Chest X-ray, PA view. Patient: 78 years old, sex F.
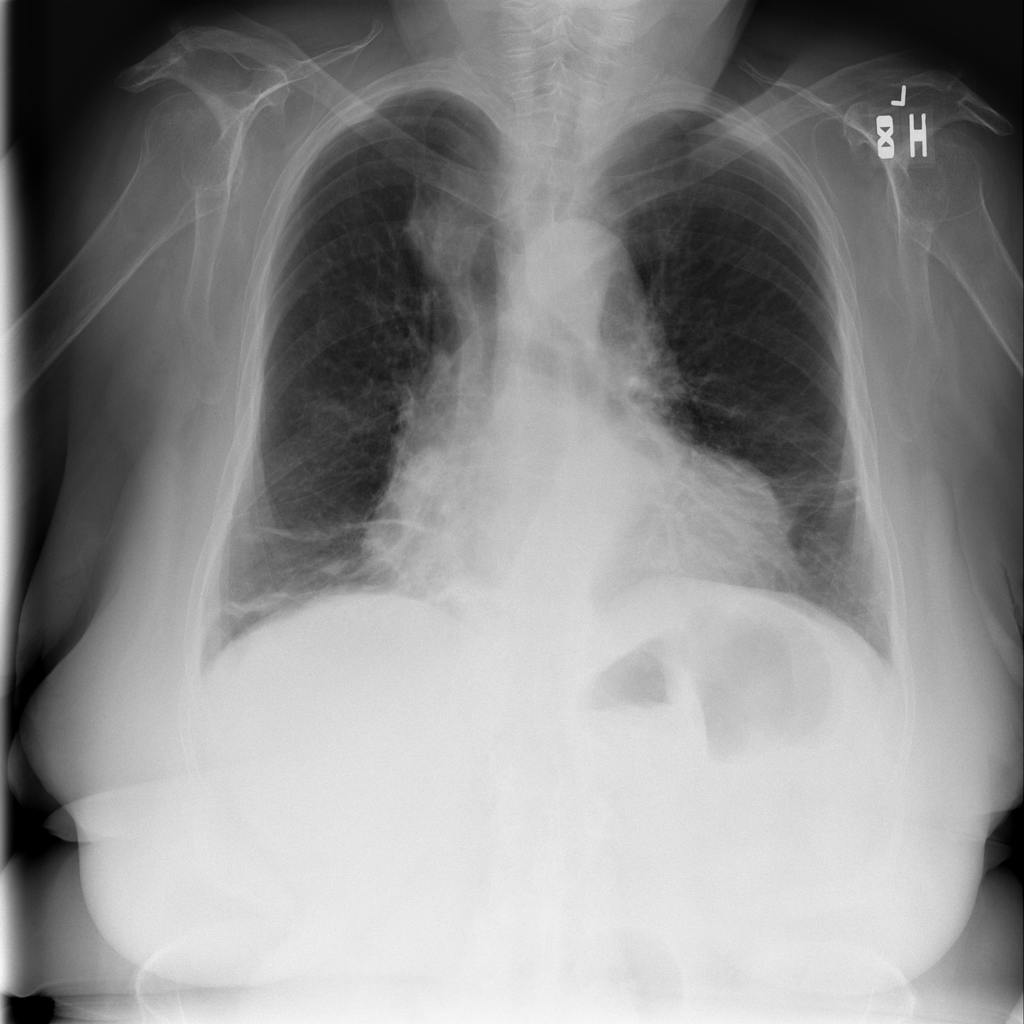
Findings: Cardiomegaly, Effusion